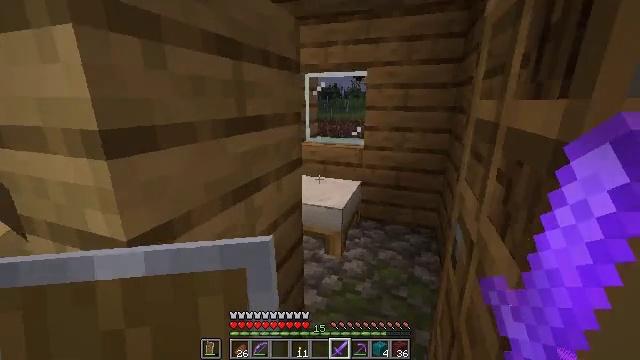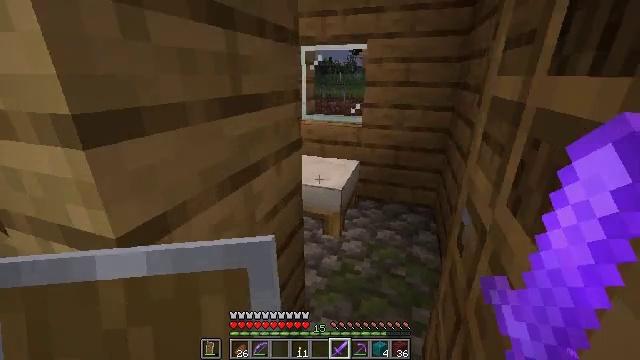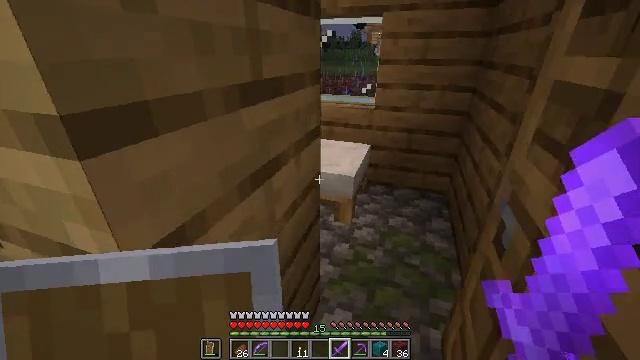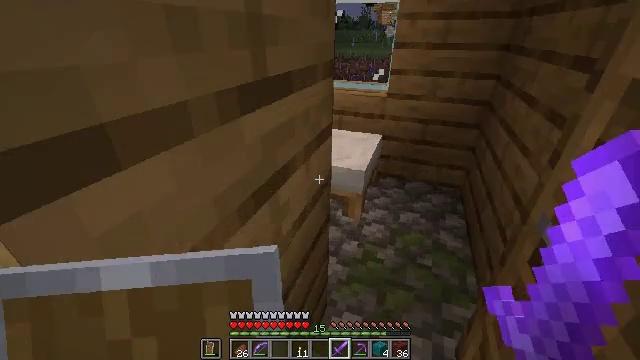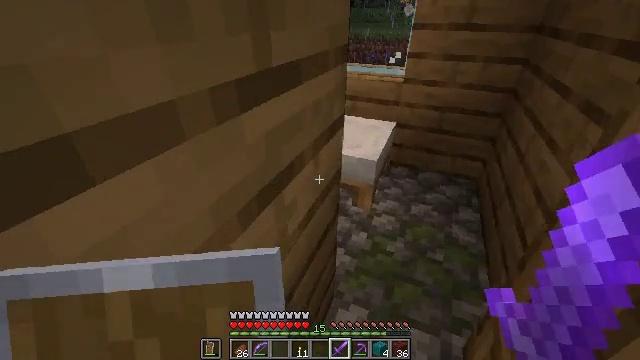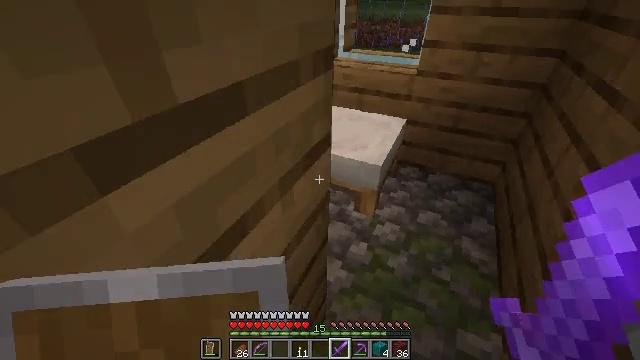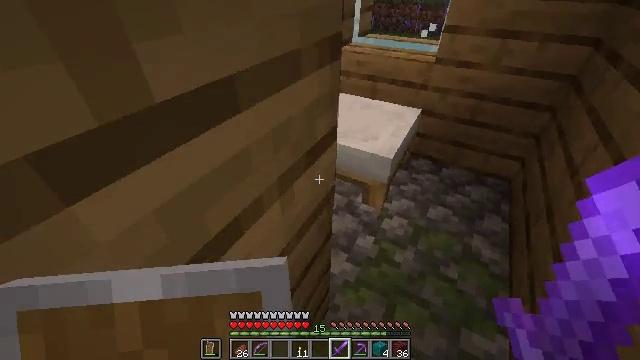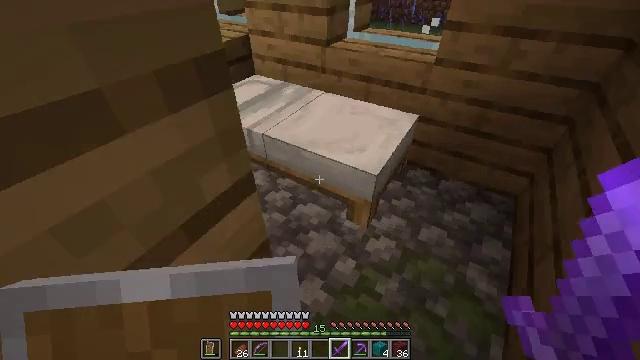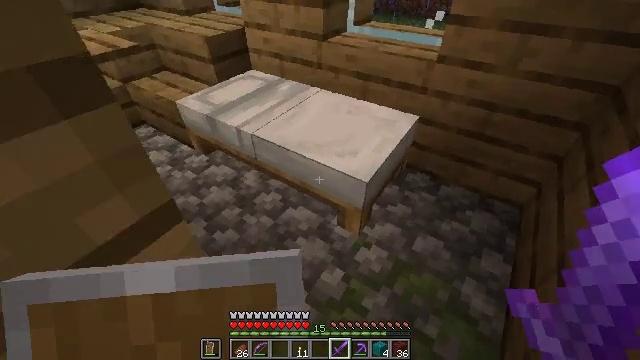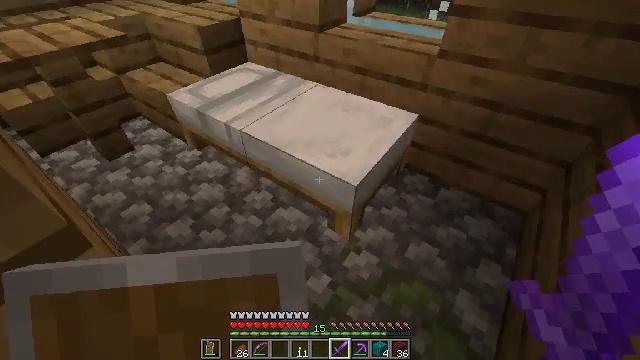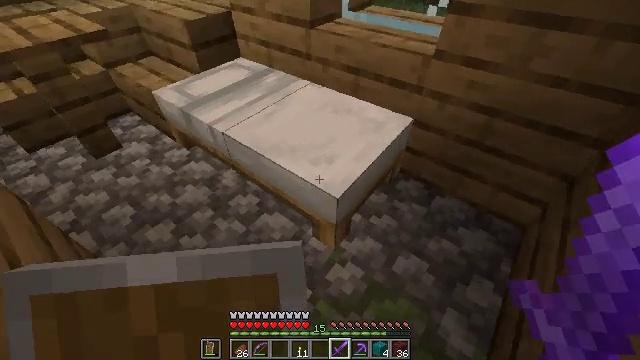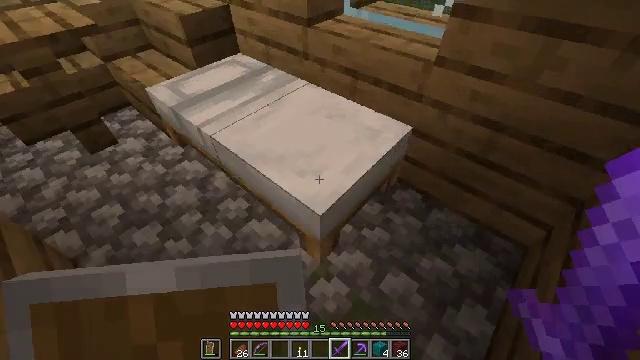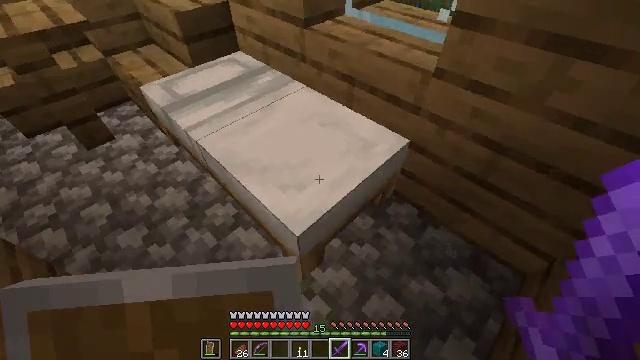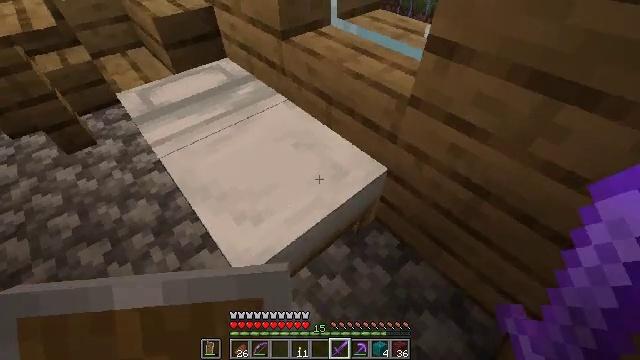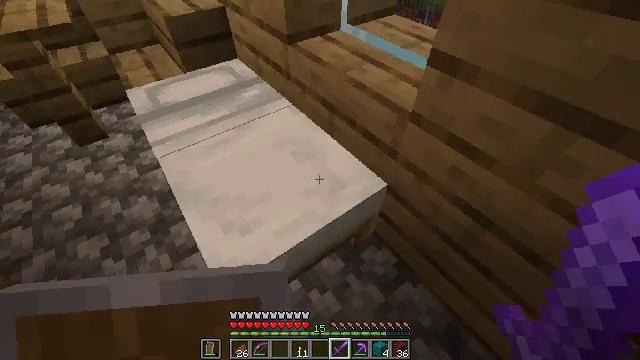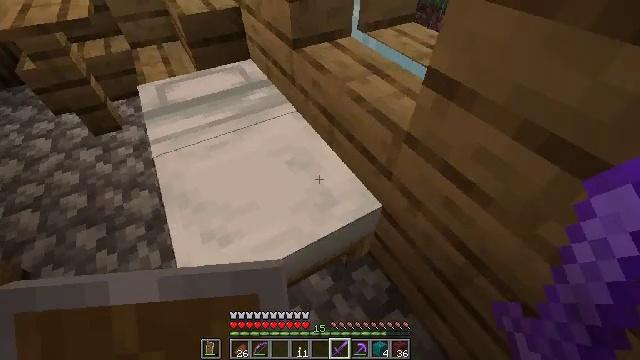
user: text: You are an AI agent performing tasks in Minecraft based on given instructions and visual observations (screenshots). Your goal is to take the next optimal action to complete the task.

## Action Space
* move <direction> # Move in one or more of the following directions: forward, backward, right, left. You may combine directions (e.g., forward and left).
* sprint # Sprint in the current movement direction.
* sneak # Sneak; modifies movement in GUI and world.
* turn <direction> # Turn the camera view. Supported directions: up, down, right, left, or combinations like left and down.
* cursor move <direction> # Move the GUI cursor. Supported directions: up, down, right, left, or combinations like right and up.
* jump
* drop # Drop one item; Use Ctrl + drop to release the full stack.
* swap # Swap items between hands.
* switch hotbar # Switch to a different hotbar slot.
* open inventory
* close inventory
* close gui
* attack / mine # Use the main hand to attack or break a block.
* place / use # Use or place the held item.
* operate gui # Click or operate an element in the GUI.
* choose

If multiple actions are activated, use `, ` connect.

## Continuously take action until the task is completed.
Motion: motion action
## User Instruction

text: Use an ender pearl and blaze powder to craft an ender eye.
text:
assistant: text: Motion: move forward, turn right and down
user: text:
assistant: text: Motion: move forward, turn down
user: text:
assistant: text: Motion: move forward, turn left and down
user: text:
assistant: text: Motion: move forward, turn left and down
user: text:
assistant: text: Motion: move forward and move right, turn left and down
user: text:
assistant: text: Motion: move forward and move right, turn left and down
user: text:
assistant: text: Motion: move forward and move right, turn left and down
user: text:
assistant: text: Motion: move forward and move right, turn left and down
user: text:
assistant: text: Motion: move forward and move right, turn left and down
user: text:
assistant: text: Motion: move forward and move right, turn left and down
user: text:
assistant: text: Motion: move forward and move right, turn left and down
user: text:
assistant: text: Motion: move forward and move right, turn left and down
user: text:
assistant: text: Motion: move forward and move right, turn left
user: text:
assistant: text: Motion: move forward and move right, turn left
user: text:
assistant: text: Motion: turn left
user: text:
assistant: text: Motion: turn left, use / place
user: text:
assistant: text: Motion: turn left, use / place
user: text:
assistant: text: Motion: turn left, use / place
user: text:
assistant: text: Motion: turn left, use / place
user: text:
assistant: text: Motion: turn left
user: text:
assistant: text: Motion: no_op
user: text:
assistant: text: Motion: no_op
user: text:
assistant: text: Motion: no_op
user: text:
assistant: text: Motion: no_op
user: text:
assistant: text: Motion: no_op
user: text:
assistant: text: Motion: no_op
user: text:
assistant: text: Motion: no_op
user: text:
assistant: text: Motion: no_op
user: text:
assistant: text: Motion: no_op
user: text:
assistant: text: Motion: no_op